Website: bh-photo
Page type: billing-address
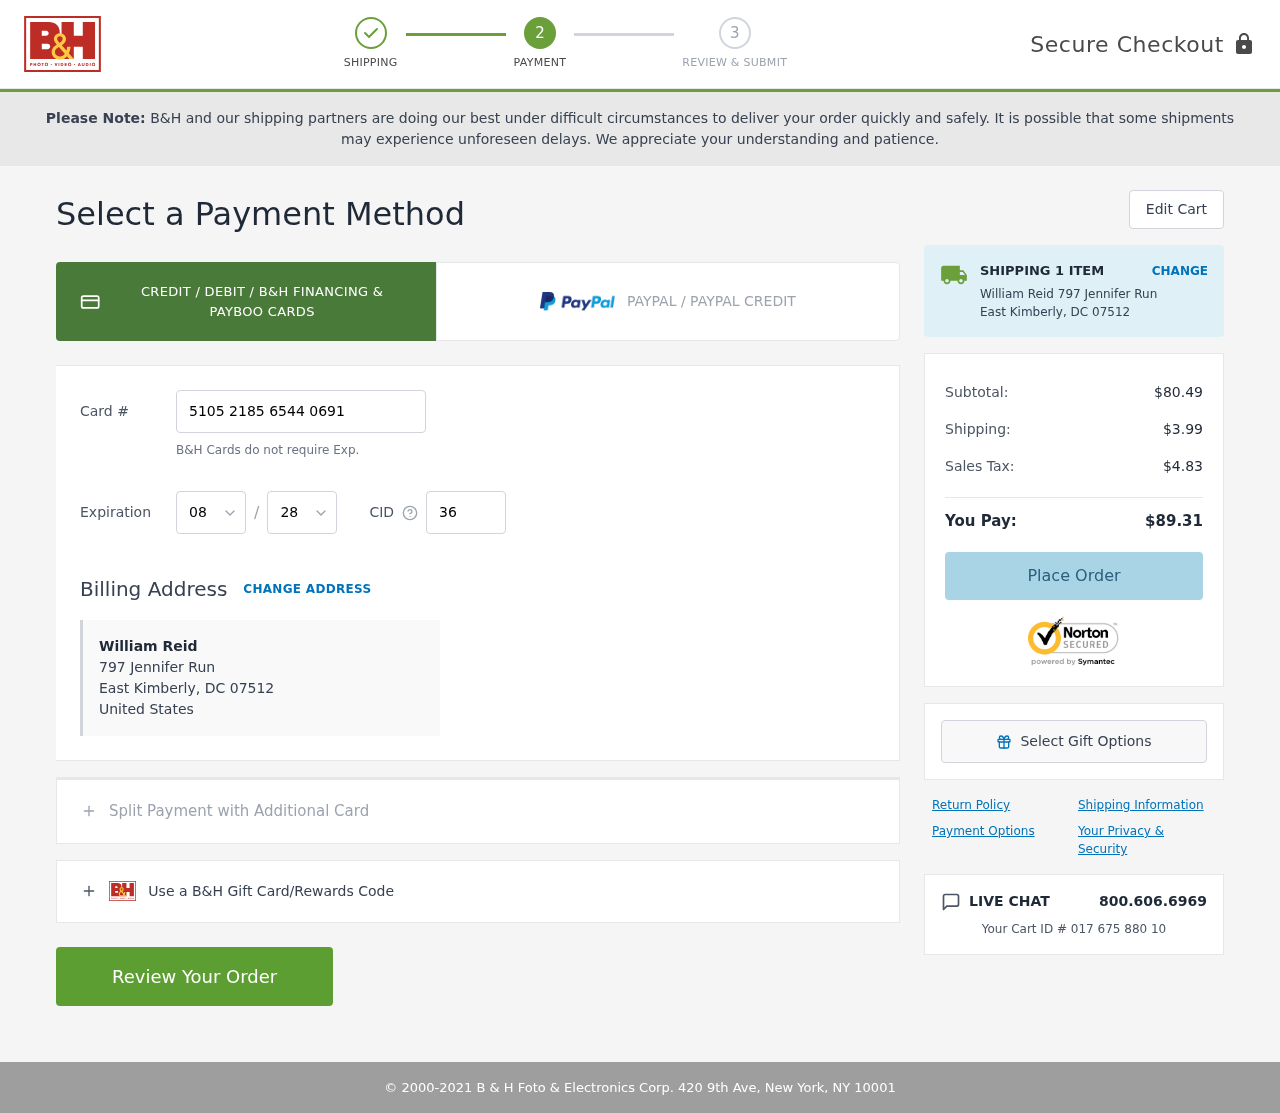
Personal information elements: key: PII_CARD_CVV
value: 366
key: PII_CARD_EXPIRY_MONTH
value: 08
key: PII_CARD_EXPIRY_YEAR
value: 28
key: PII_CARD_NUMBER
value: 5105 2185 6544 0691
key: PII_CITY
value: East Kimberly
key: PII_COUNTRY
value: United States
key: PII_FULLNAME
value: William Reid
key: PII_POSTCODE
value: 07512
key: PII_STATE_ABBR
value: DC
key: PII_STREET
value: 797 Jennifer Run
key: PII_FULLNAME2
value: William Reid
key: PII_STREET2
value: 797 Jennifer Run
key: PII_CITY_STATE_ZIP2
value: East Kimberly, DC
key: PII_POSTCODE2
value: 07512
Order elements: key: ORDER_NUM_ITEMS
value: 1
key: ORDER_SUBTOTAL
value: $80.49
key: ORDER_SHIPPING_COST
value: $3.99
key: ORDER_TAX
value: $4.83
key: ORDER_TOTAL
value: $89.31
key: ORDER_ID
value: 017 675 880 10